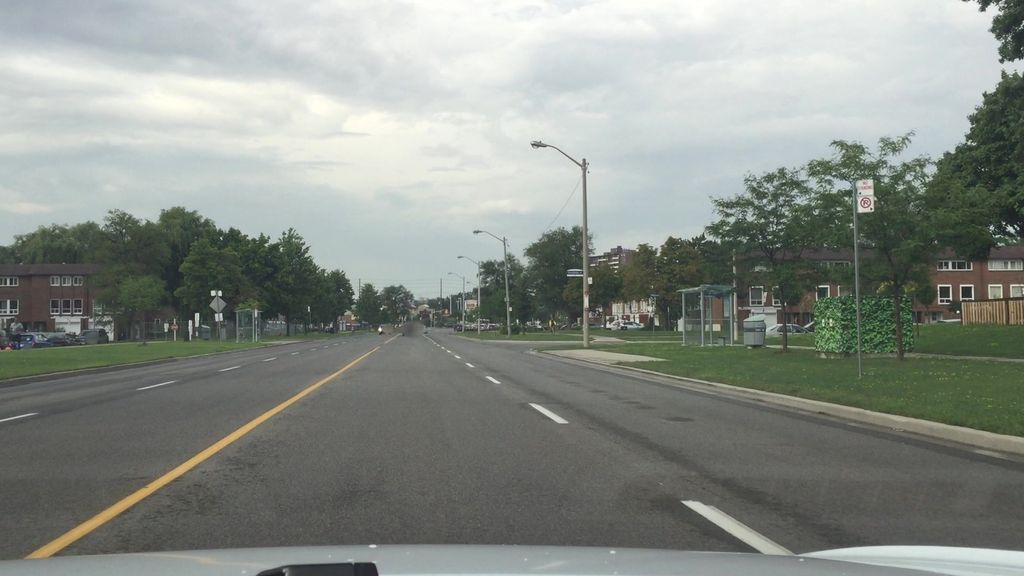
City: toronto